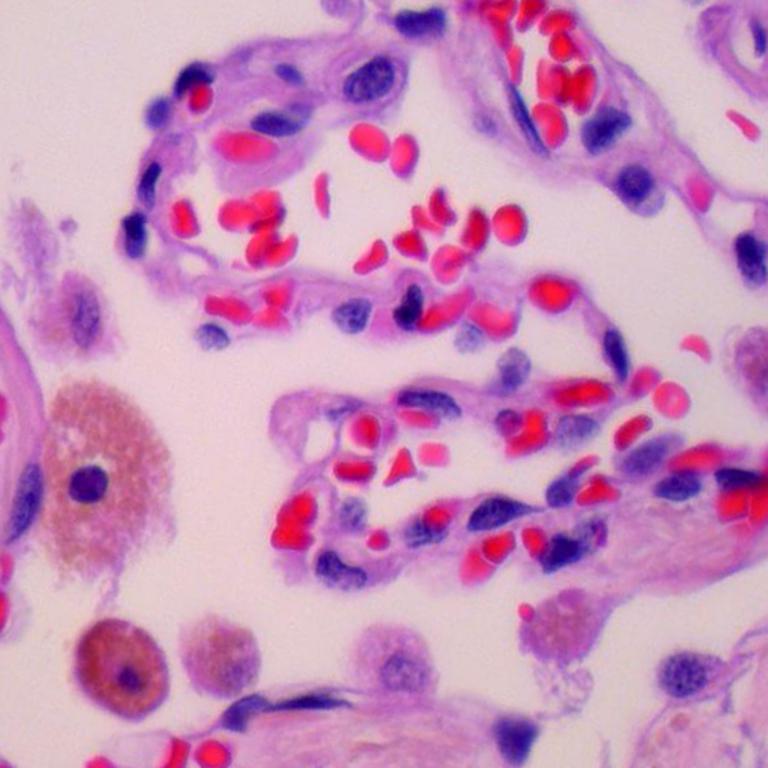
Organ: lung
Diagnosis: benign